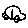
Label: car